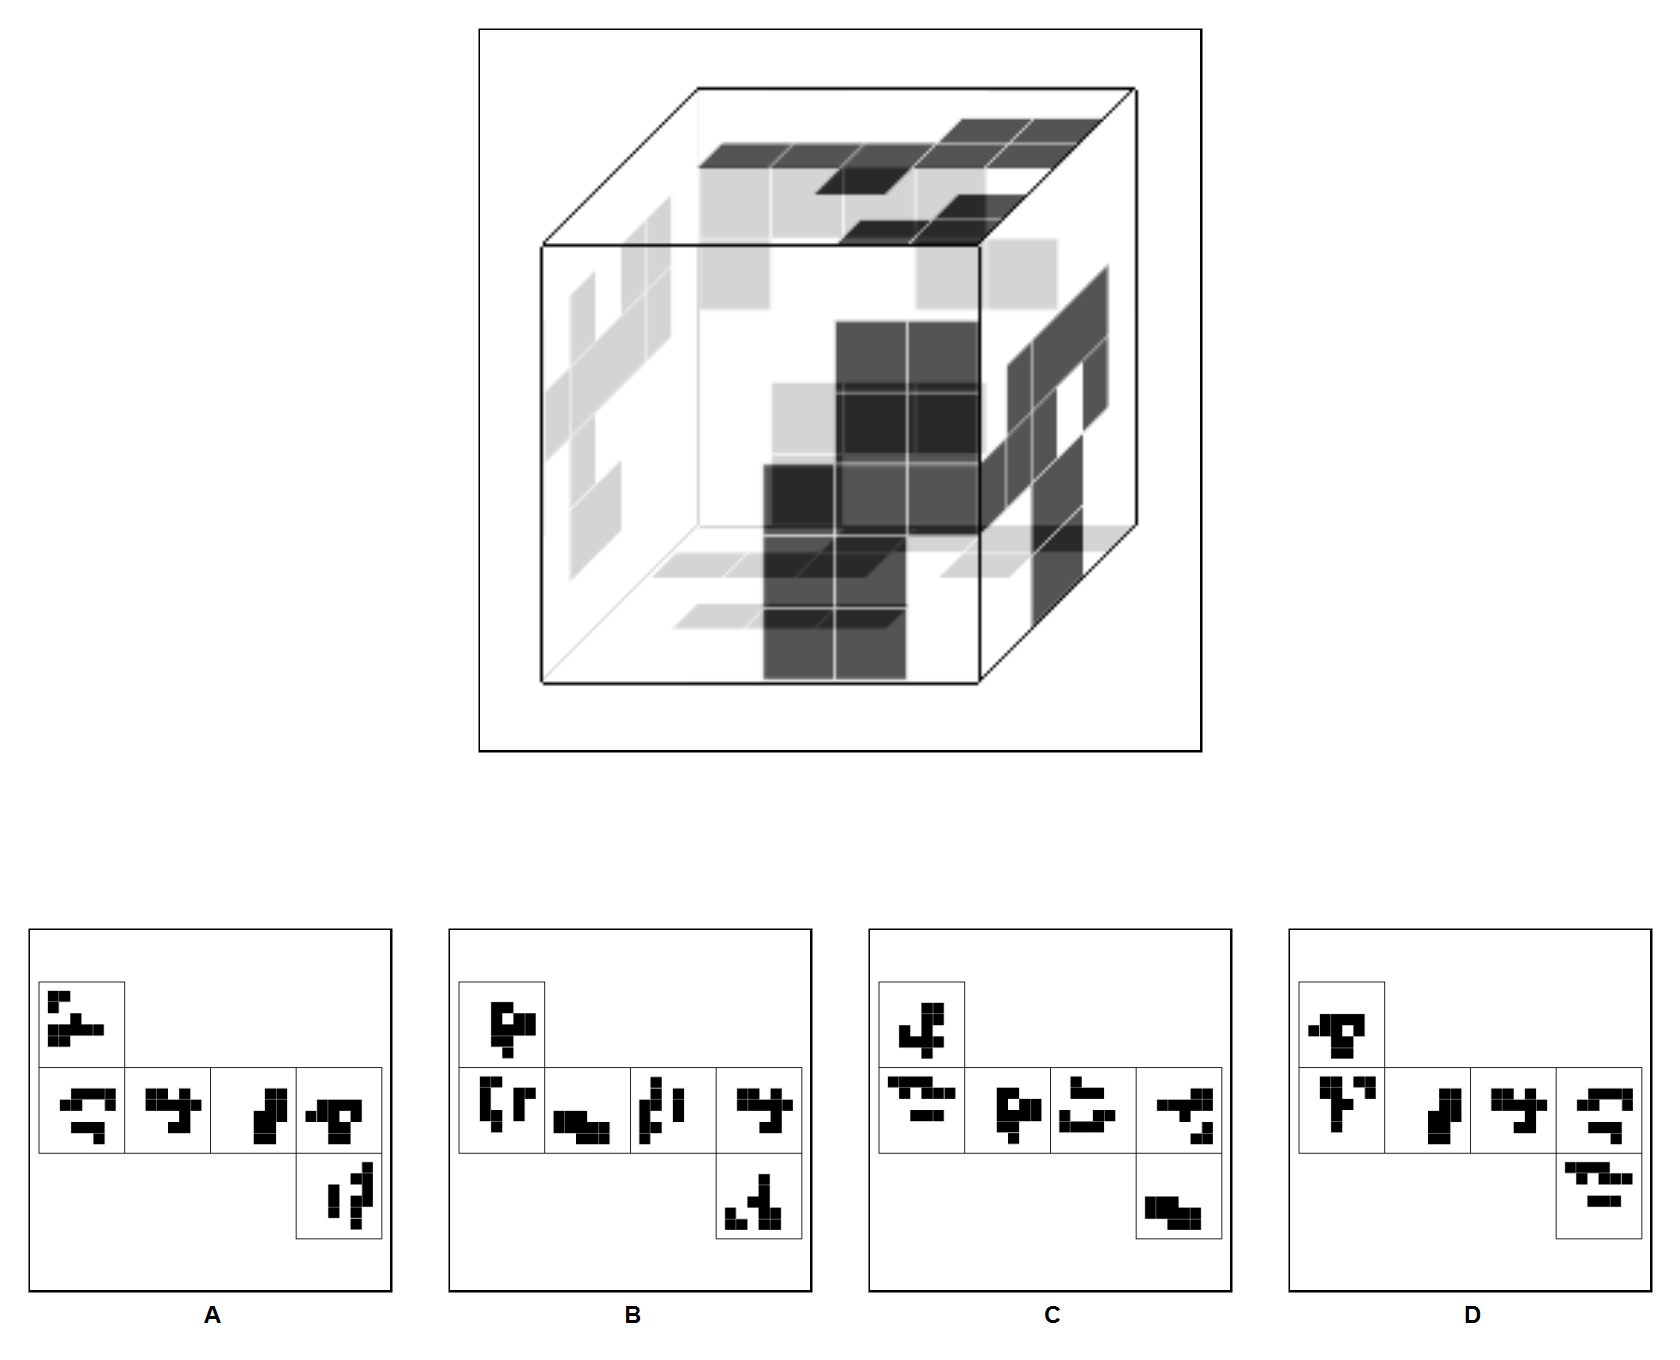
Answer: A